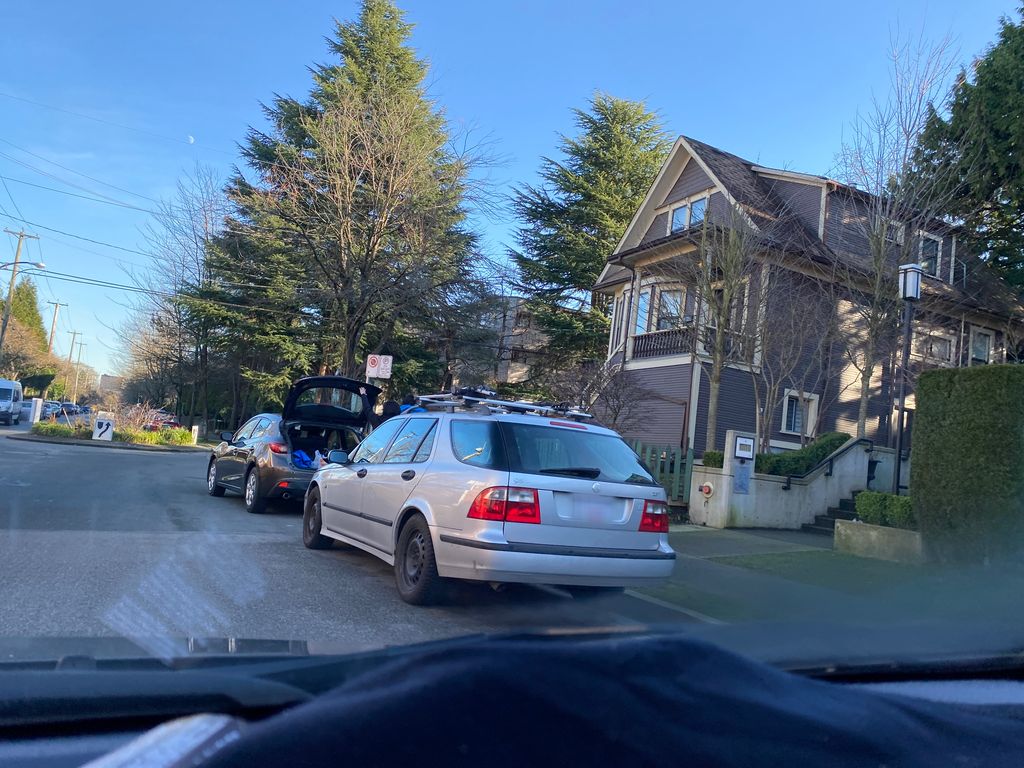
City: vancouver